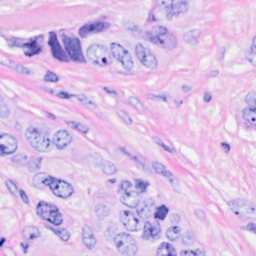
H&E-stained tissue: Breast